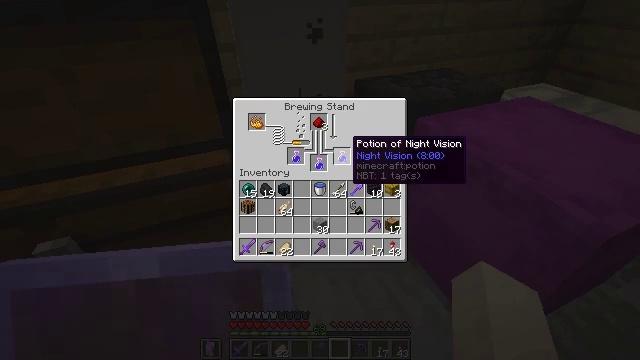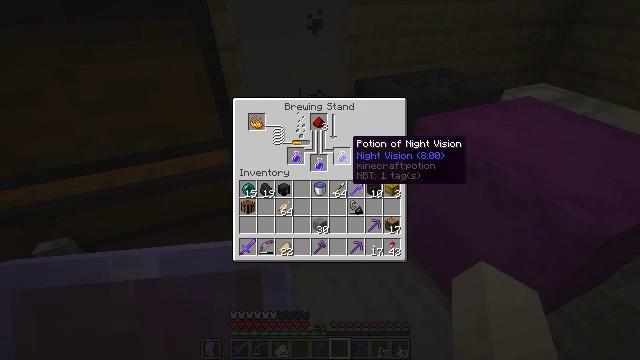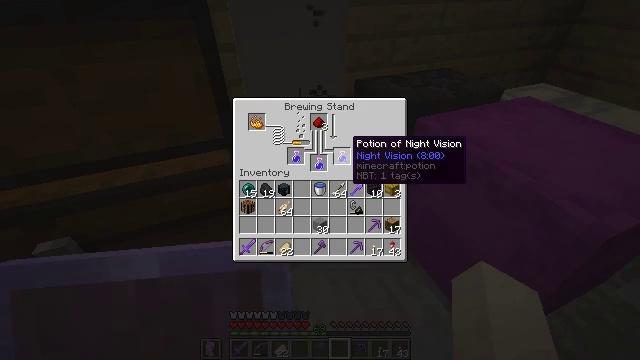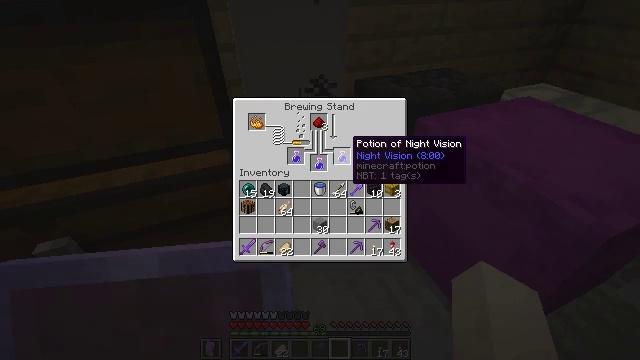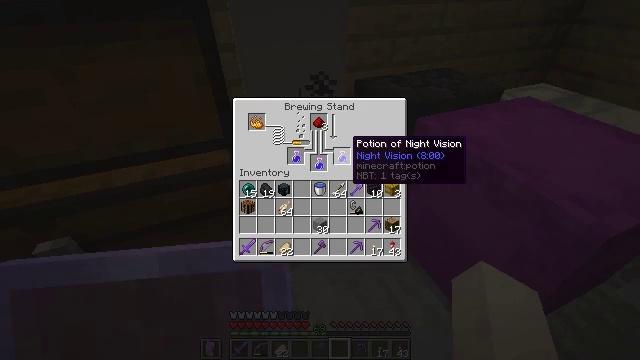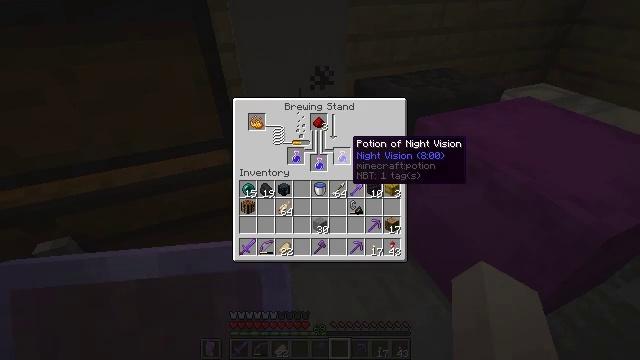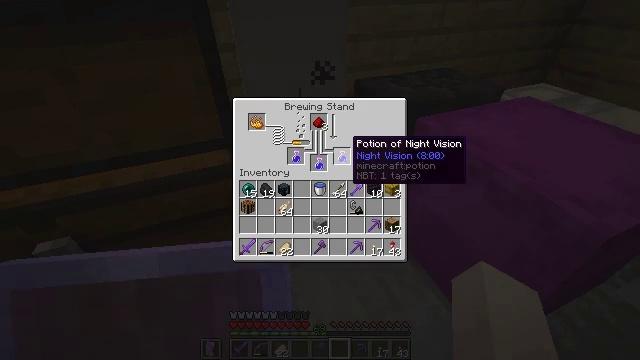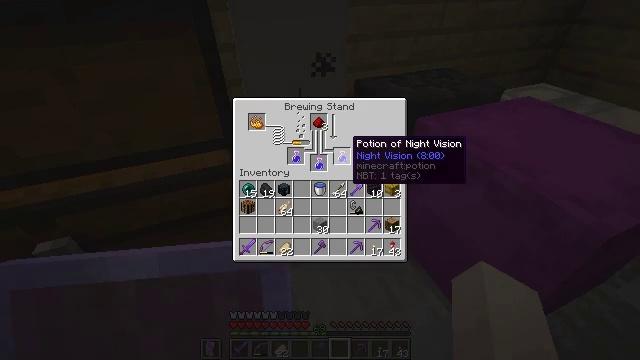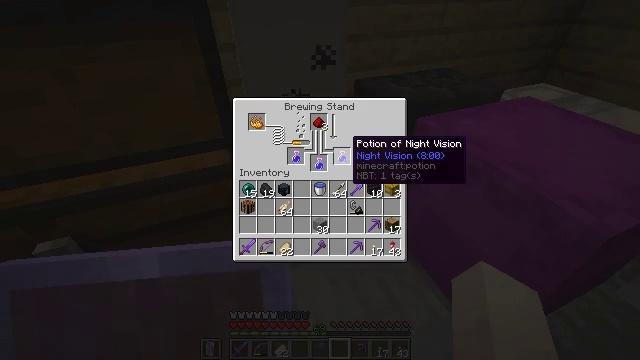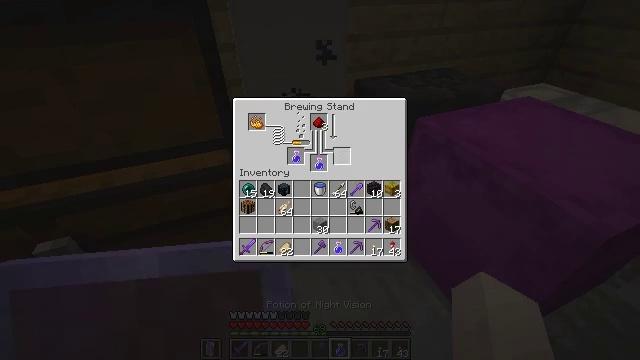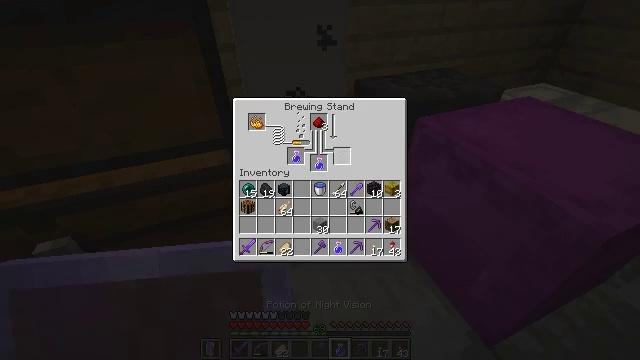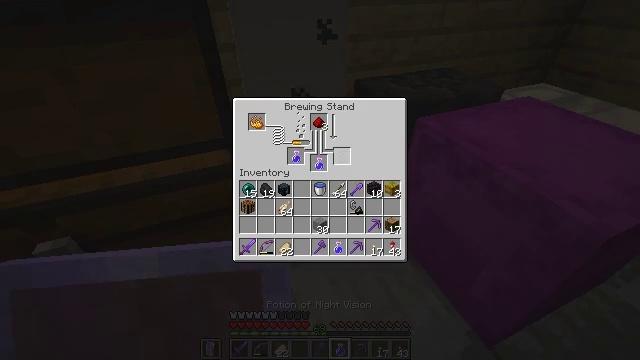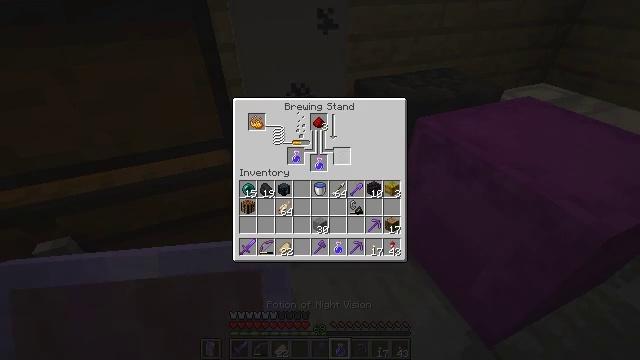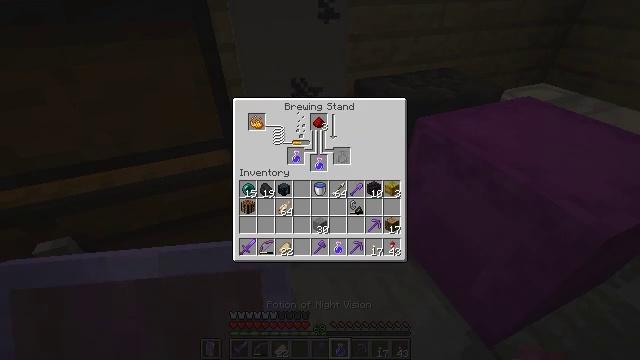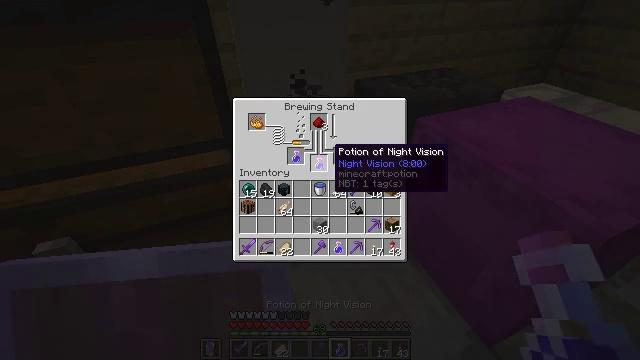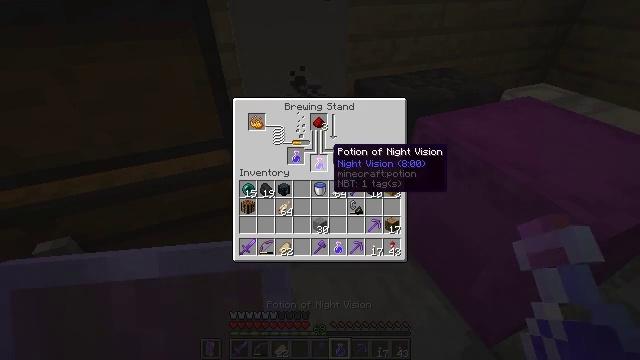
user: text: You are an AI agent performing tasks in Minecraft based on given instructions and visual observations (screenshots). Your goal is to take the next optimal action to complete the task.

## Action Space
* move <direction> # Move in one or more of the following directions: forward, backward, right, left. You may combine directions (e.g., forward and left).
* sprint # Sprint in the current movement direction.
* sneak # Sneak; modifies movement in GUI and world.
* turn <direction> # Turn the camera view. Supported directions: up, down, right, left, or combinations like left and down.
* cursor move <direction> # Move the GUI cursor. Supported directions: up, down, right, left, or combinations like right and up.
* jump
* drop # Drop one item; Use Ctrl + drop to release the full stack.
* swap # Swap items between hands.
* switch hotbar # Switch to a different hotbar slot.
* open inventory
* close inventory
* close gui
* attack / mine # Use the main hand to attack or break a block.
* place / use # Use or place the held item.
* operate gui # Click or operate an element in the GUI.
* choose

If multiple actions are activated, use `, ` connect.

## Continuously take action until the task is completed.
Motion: motion action
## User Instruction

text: Salvage the orange shulker box.
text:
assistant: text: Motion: no_op
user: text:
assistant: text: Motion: no_op
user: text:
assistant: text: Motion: no_op
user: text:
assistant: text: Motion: no_op
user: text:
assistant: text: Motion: sneak
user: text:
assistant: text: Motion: sneak
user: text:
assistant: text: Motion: sneak
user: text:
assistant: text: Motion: sneak
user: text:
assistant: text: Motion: sneak, attack / mine
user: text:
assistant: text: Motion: sneak, attack / mine
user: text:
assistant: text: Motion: sneak, attack / mine
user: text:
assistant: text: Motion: sneak, turn left
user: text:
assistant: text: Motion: sneak
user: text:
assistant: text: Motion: sneak
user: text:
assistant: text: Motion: sneak
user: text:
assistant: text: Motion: sneak, attack / mine
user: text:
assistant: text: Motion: sneak, attack / mine
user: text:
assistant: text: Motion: sneak, turn left, attack / mine
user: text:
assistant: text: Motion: sneak
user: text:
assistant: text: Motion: sneak
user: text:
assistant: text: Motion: sneak
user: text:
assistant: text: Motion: sneak
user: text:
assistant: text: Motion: sneak
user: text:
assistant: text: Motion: sneak
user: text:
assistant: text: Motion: sneak
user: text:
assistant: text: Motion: sneak, attack / mine
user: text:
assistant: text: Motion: sneak, attack / mine
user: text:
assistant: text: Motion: sneak, attack / mine
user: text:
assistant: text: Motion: sneak
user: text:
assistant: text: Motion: sneak